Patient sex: M
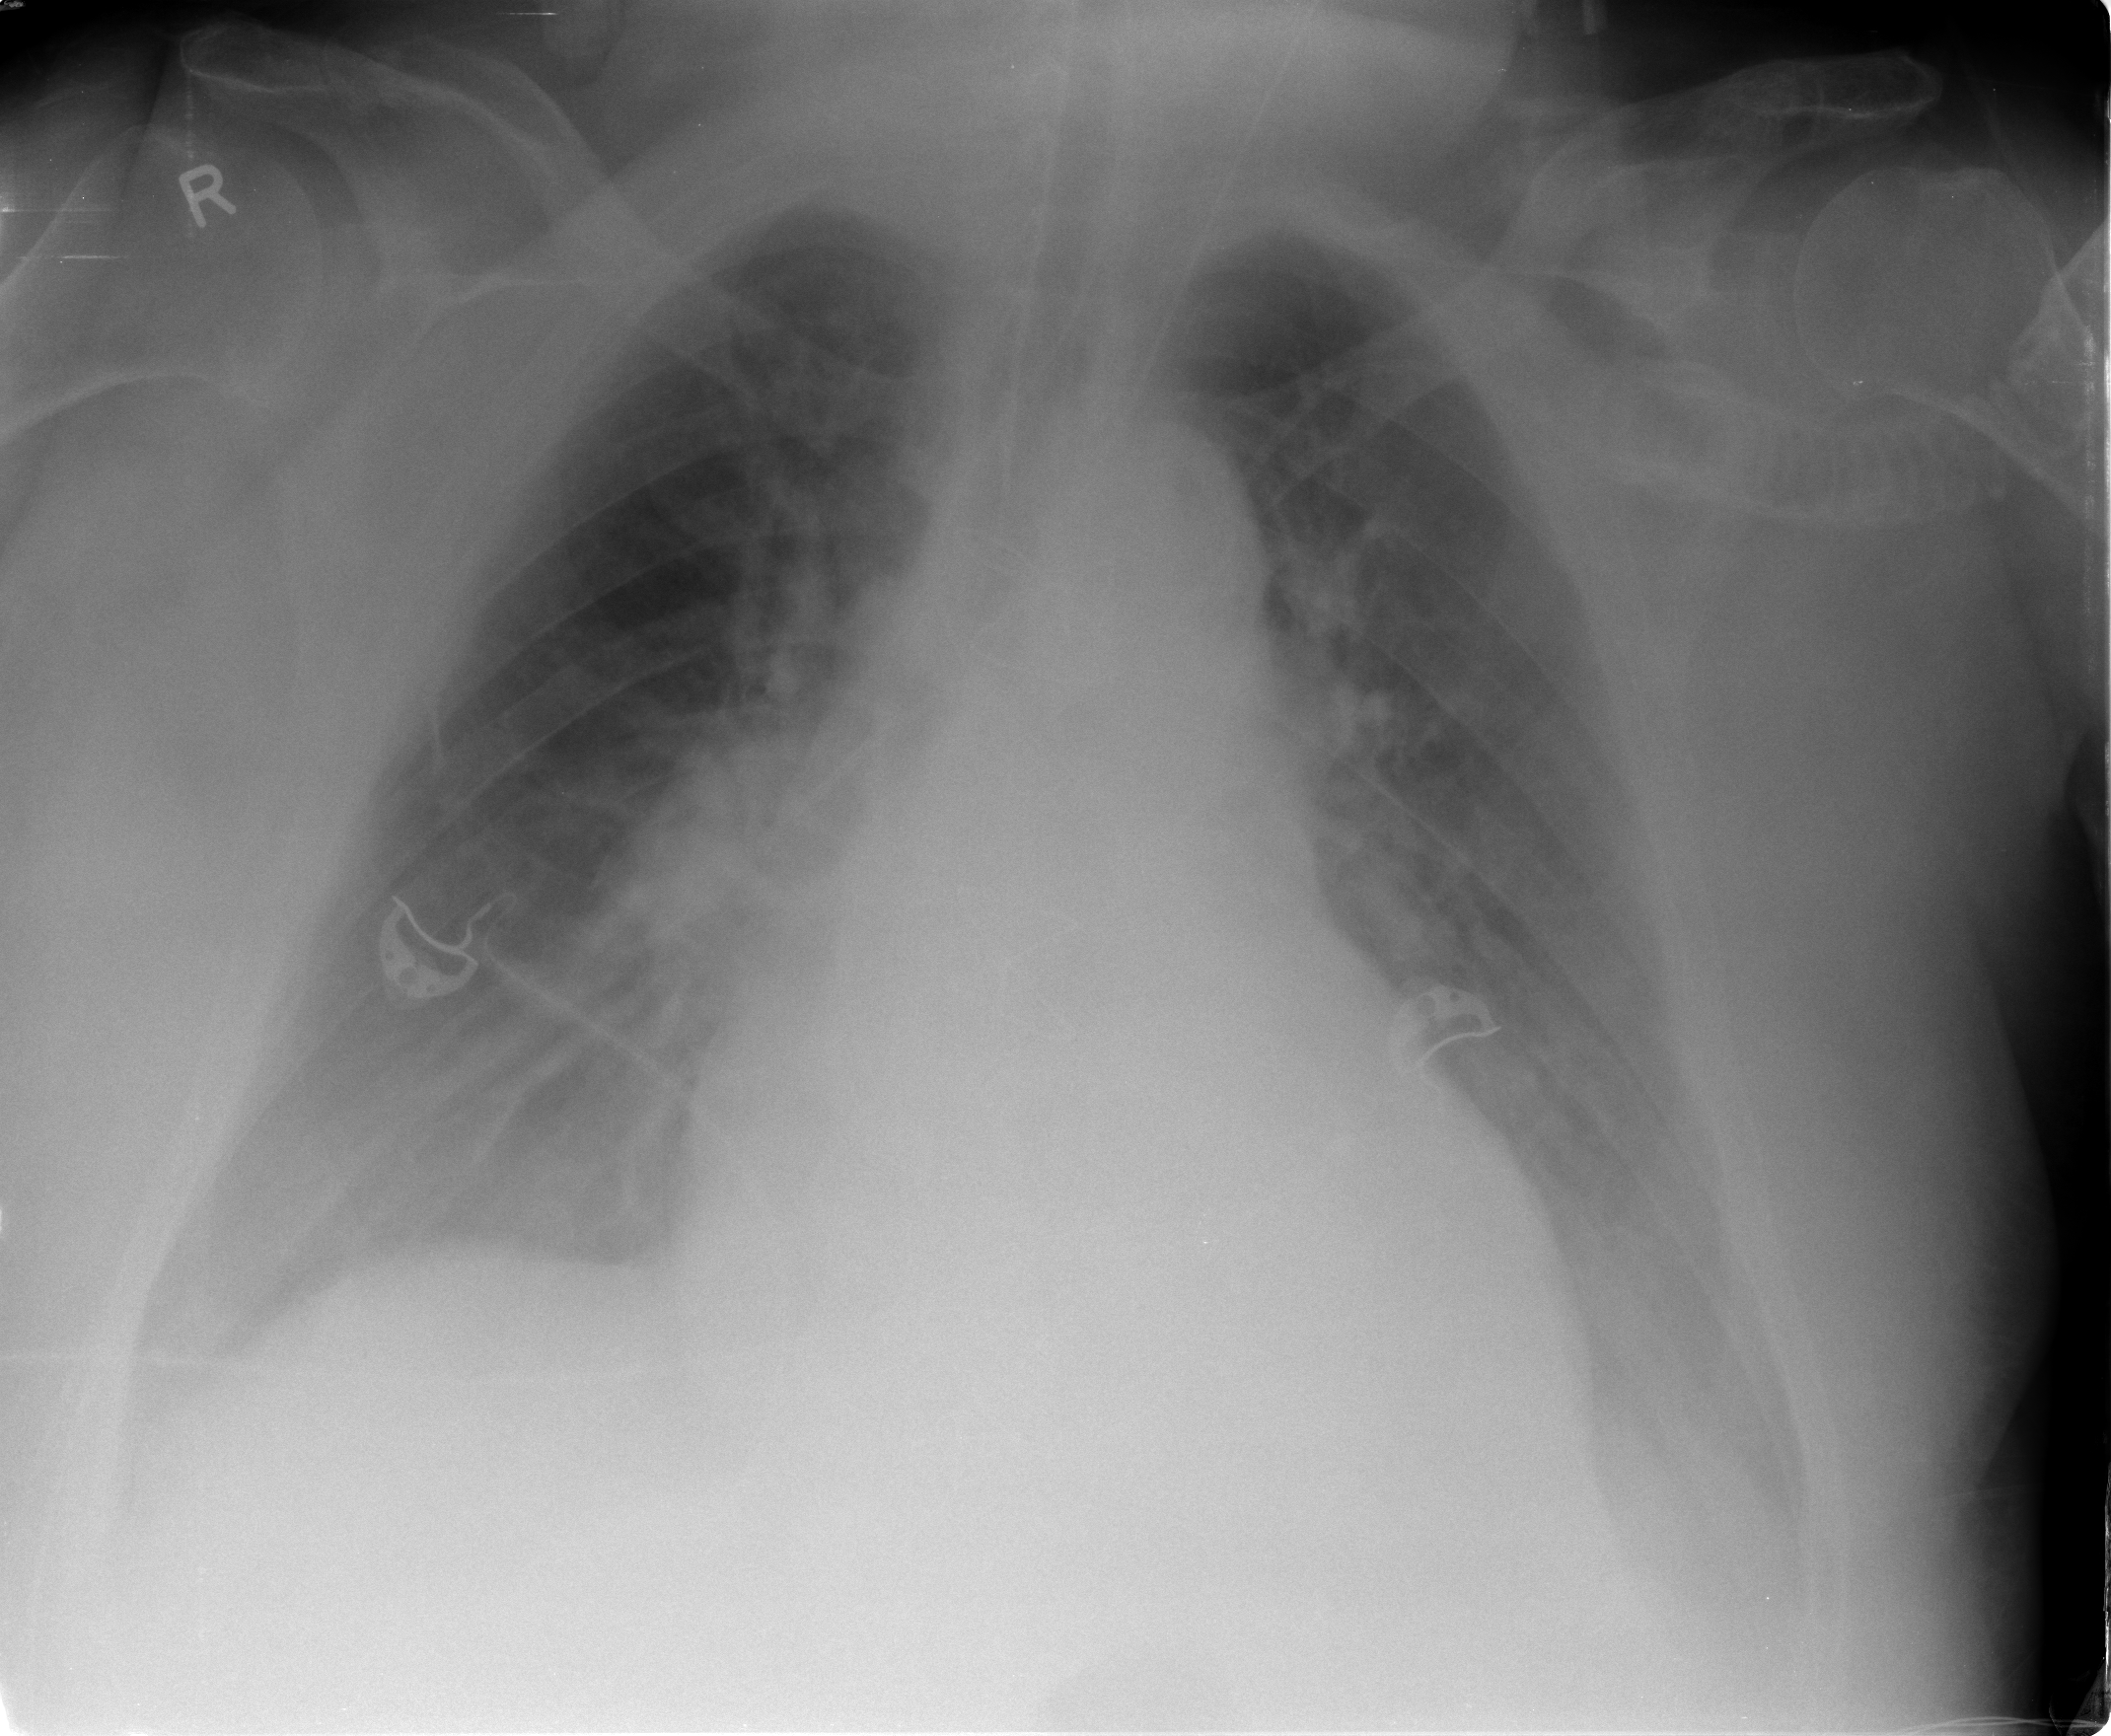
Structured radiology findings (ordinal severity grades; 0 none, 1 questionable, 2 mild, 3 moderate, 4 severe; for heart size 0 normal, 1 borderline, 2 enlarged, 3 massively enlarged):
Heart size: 2
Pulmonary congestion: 2
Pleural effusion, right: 2
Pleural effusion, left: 3
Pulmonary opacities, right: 1
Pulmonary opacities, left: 1
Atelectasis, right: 2
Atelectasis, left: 2